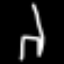
Label: chair